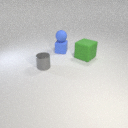
large green rubber cube in front of small blue rubber cube